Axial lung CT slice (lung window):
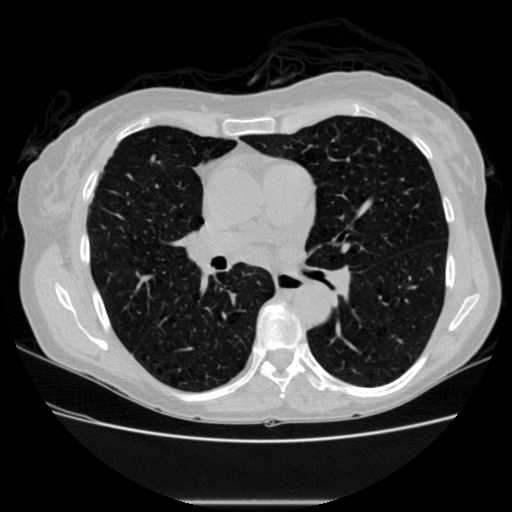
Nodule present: no